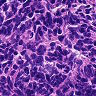
Metastatic tissue present: no